Question: How to get the text or the inner html of the current selection by using dart:html? I use on-mouseup event of the div as the start point to do it:
'''
<div on-mouseup="{{on_mouseup}}">
'''
'''
void on_mouseup(MouseEvent e, var detail, DivElement src) {
final selection = window.getSelection();
// do somthing
// ..
// final selectedText = ..;
window.alert("Selected text is $selectedText!");
}
'''
Example:

The value of the variable 'selectedText' should be ''
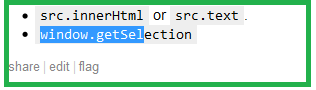
Answer: '''
src.innerHtml' or 'src.text
'''
'''
print(window.getSelection().getRangeAt(0).cloneContents().innerHtml);
print(window.getSelection().getRangeAt(0).cloneContents().text);
'''
There is also a 'shadowRoot.getSelection()' in 'PolymerElement'.
'''
print(shadowRoot.getSelection().getRangeAt(0).cloneContents().innerHtml);
print(shadowRoot.getSelection().getRangeAt(0).cloneContents().text);
'''
I tried it with content outside the custom element, in the shadow DOM of the element and as child of the custom Element.
There are some issues what can be selected when the selection crosses the shadow boundary (immediately selects the entire content of the shadow DOM. Beside from that 'document.getSelection()' and 'shadowRoot.getSelection()' always return the same result.
It seems 'getSelection' doesn't work when the end (mouse-up) is within the shadow DOM. When the selection starts in the shadow DOM and ends in the (child) content it works but not the other way around.
I think this is a bug.